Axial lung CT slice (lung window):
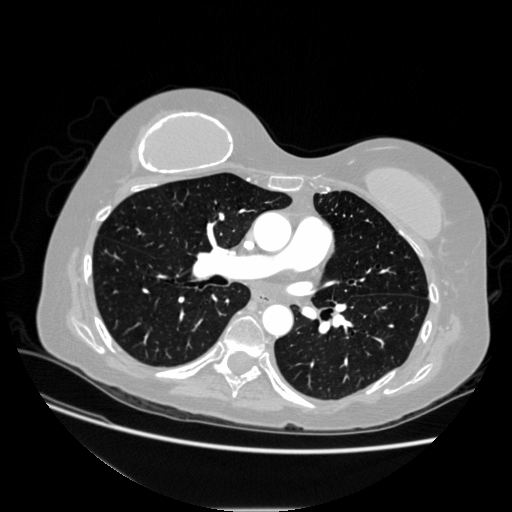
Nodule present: no